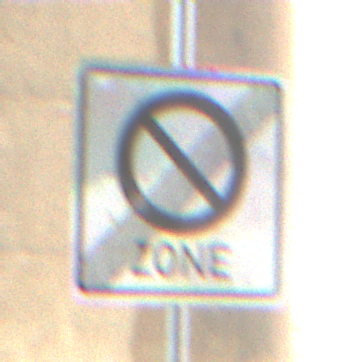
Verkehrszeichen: EndeEingeschraenktesHalteverbotZone
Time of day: Midday
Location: Roofed (Beach)
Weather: Overcast
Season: NotSpecified
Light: Natural